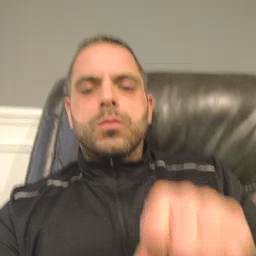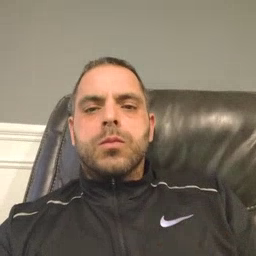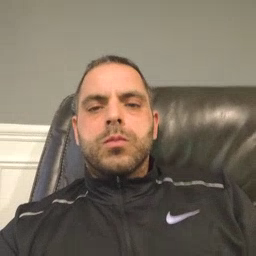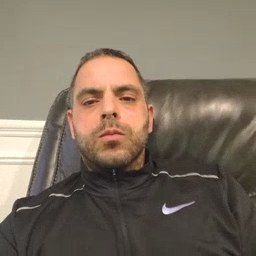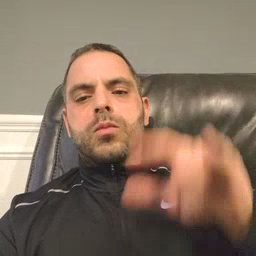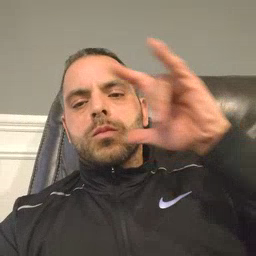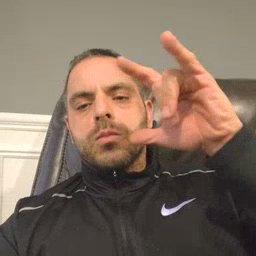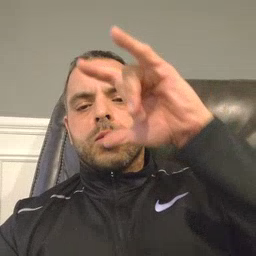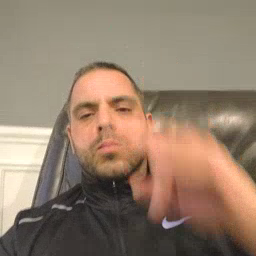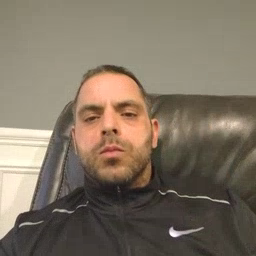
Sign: airplane